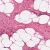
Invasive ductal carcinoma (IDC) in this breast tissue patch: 0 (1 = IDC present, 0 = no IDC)